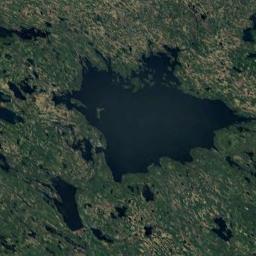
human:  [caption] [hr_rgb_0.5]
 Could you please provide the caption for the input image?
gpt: There are many lakes of different sizes .

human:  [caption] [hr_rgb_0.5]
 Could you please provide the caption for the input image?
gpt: Some lakes of different sizes with borders that are not obvious lie in the dense forest and the water is dark blue .

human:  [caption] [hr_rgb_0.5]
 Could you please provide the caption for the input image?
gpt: The lake in the picture has an irregular shape .

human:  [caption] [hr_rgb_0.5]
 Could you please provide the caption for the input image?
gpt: There is an irregular blue lake in a green area, Surrounded by many smaller lakes .

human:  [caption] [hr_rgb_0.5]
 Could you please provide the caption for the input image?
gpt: There are many lakes and meadows .